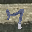
Label: 7